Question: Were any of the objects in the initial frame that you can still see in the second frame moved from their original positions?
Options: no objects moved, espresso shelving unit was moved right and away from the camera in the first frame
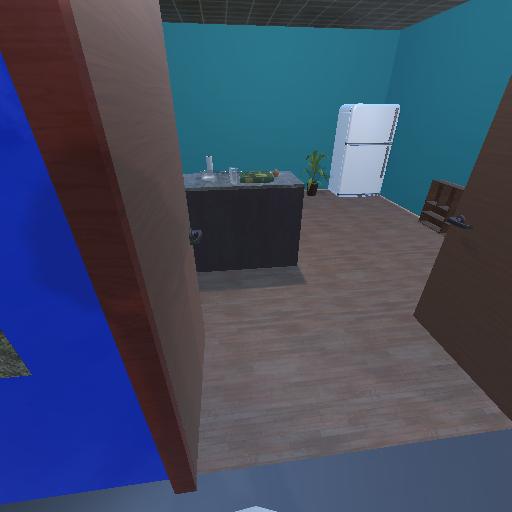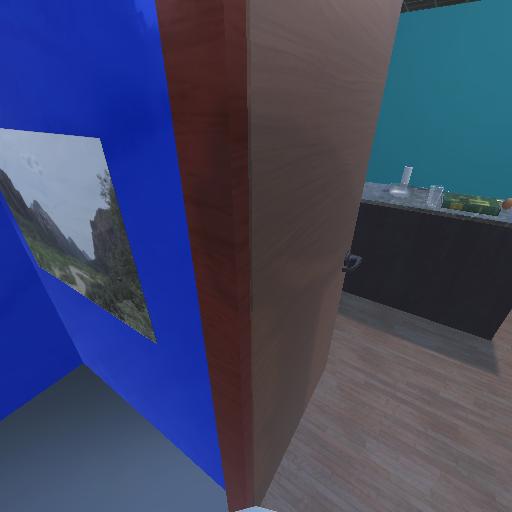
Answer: no objects moved